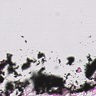
Metastatic tissue present: no